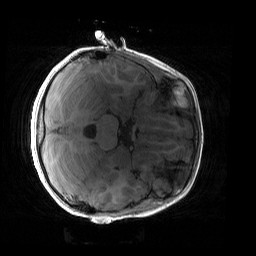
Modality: T1w
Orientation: axial
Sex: female
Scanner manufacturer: siemens
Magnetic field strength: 3 T
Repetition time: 1.9 s
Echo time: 0.00243 s